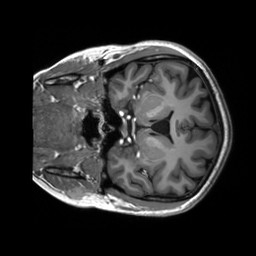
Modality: T1w
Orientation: coronal
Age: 22
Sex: female
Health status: healthy
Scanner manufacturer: siemens
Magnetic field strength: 3 T
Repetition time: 2.53 s
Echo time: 0.00227 s